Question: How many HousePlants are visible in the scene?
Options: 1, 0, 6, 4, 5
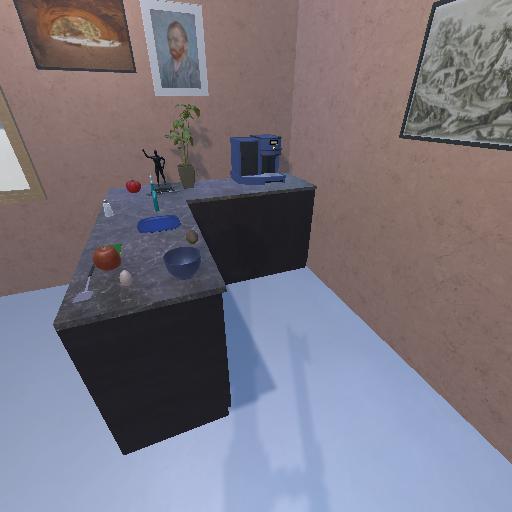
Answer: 1